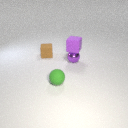
small purple metal sphere below small purple rubber cube